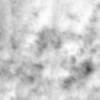
Label: no_change